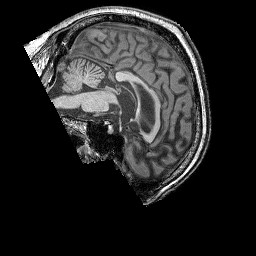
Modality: T1w
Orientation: sagittal
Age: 58
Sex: male
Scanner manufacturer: siemens
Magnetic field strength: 3 T
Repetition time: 2.25 s
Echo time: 0.00411 s